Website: crate-barrel
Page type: stored-credit-cards
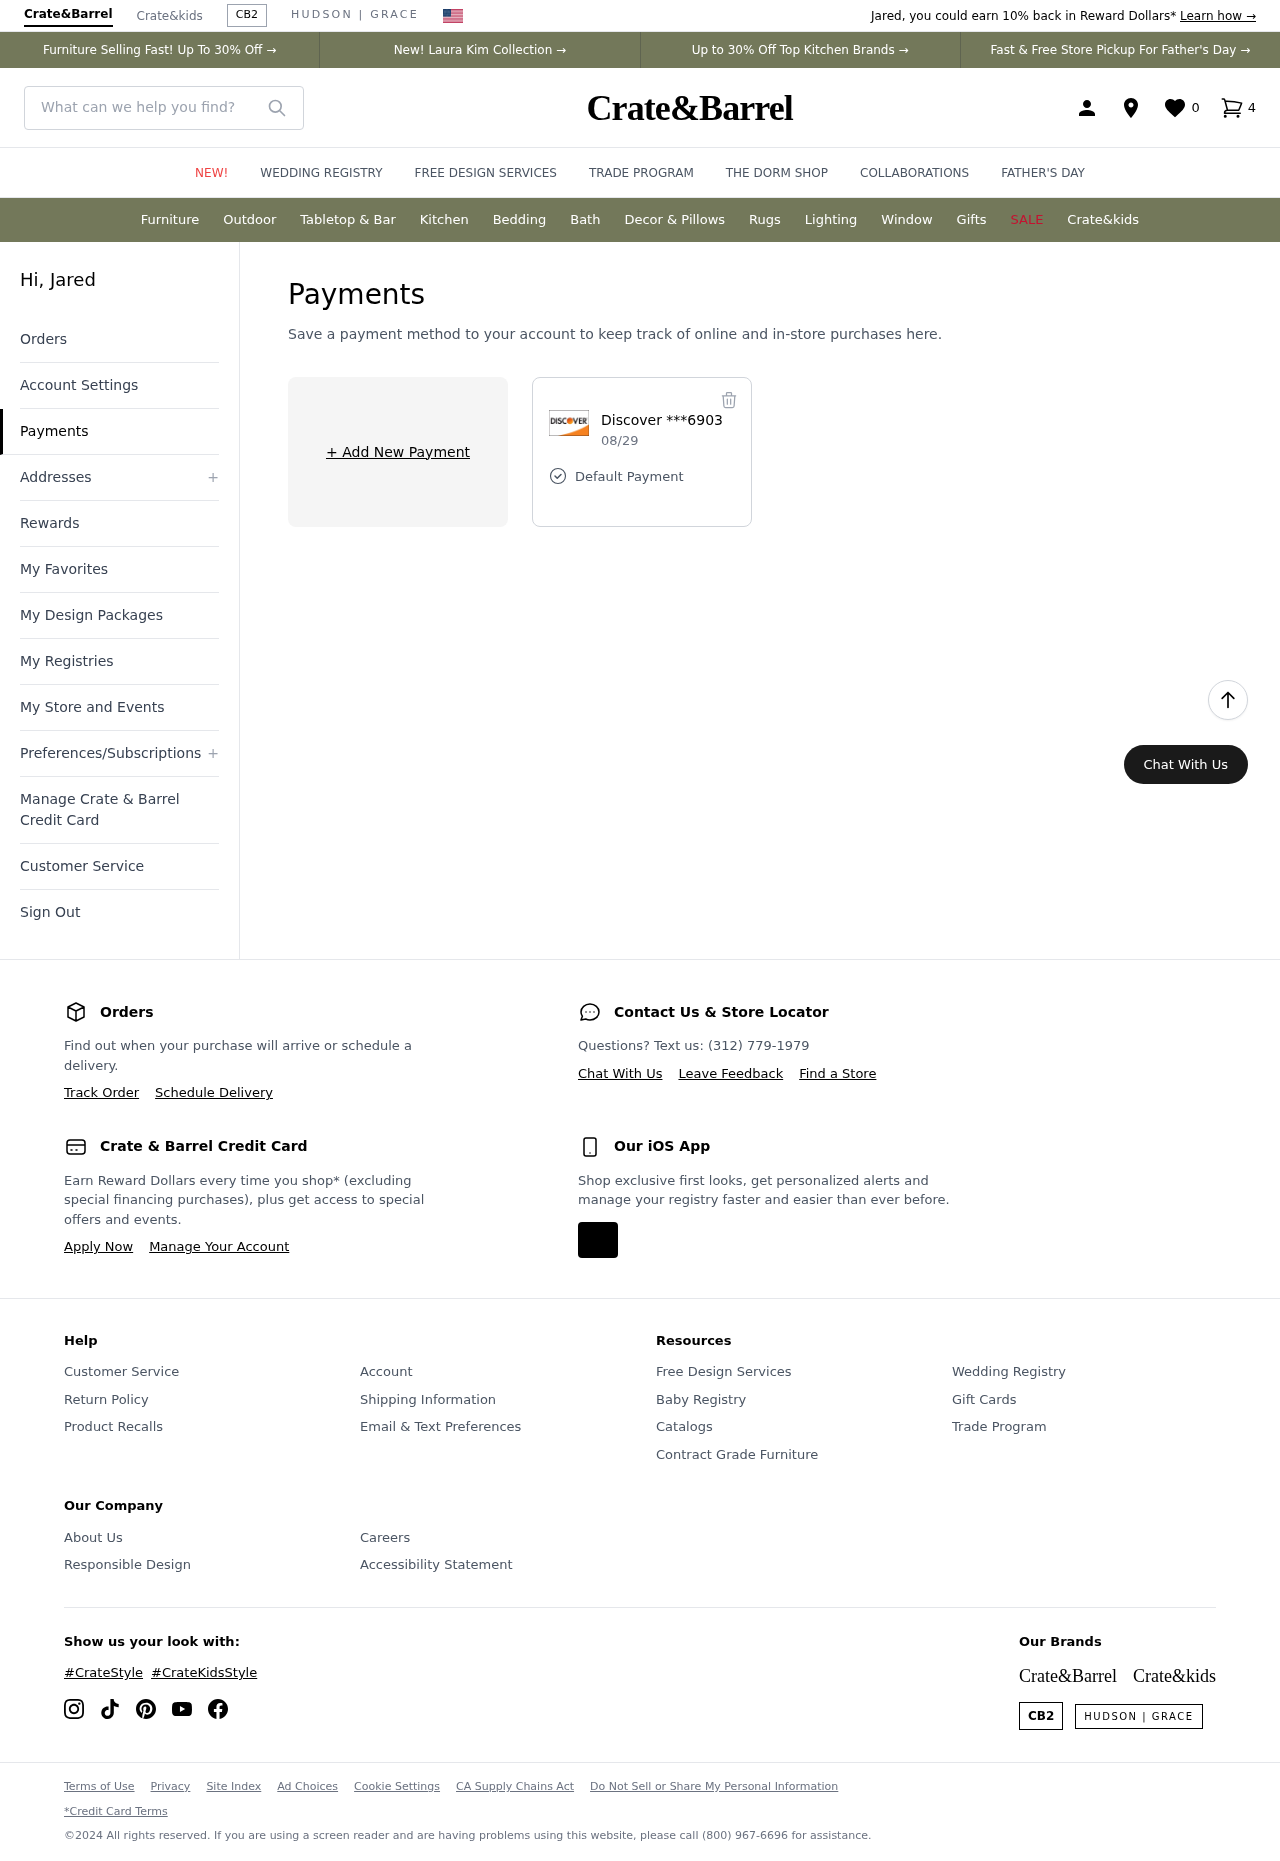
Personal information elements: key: PII_CARD_EXPIRY
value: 08/29
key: PII_CARD_LAST4
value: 6903
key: PII_CARD_TYPE
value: Discover
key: PII_FIRSTNAME
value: Jared
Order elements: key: ORDER_NUM_ITEMS
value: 4
Search elements: key: HEADER_SEARCH
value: What can we help you find?
Other elements: key: FAVORITES_COUNT
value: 0